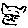
Label: cat